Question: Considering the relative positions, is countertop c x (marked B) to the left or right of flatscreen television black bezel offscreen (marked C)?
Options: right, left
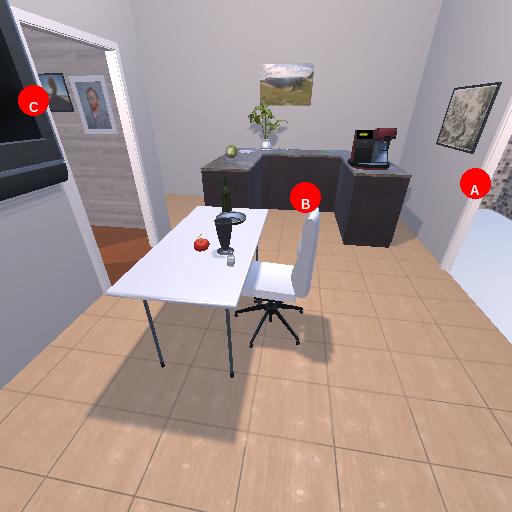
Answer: right